Question: Why the standard seekbar in Android 2.1 or other version looks so odd. I mean the Thumb image begins outside the container. Am I doing something wrong or this is a normal behavior. How to correct this behavior ?

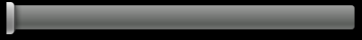
Answer: It is the default thumb image. You can set the thumb image of seekbar. create a small image which you like to set as thumb image. using the following code
'''
android:thumb="@drawable/music_player_playerhead"
'''